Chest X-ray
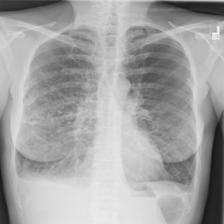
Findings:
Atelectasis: negative
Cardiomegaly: negative
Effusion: positive
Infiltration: negative
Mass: negative
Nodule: negative
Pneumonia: negative
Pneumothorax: negative
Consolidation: negative
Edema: negative
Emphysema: negative
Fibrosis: negative
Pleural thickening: negative
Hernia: negative